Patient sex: F
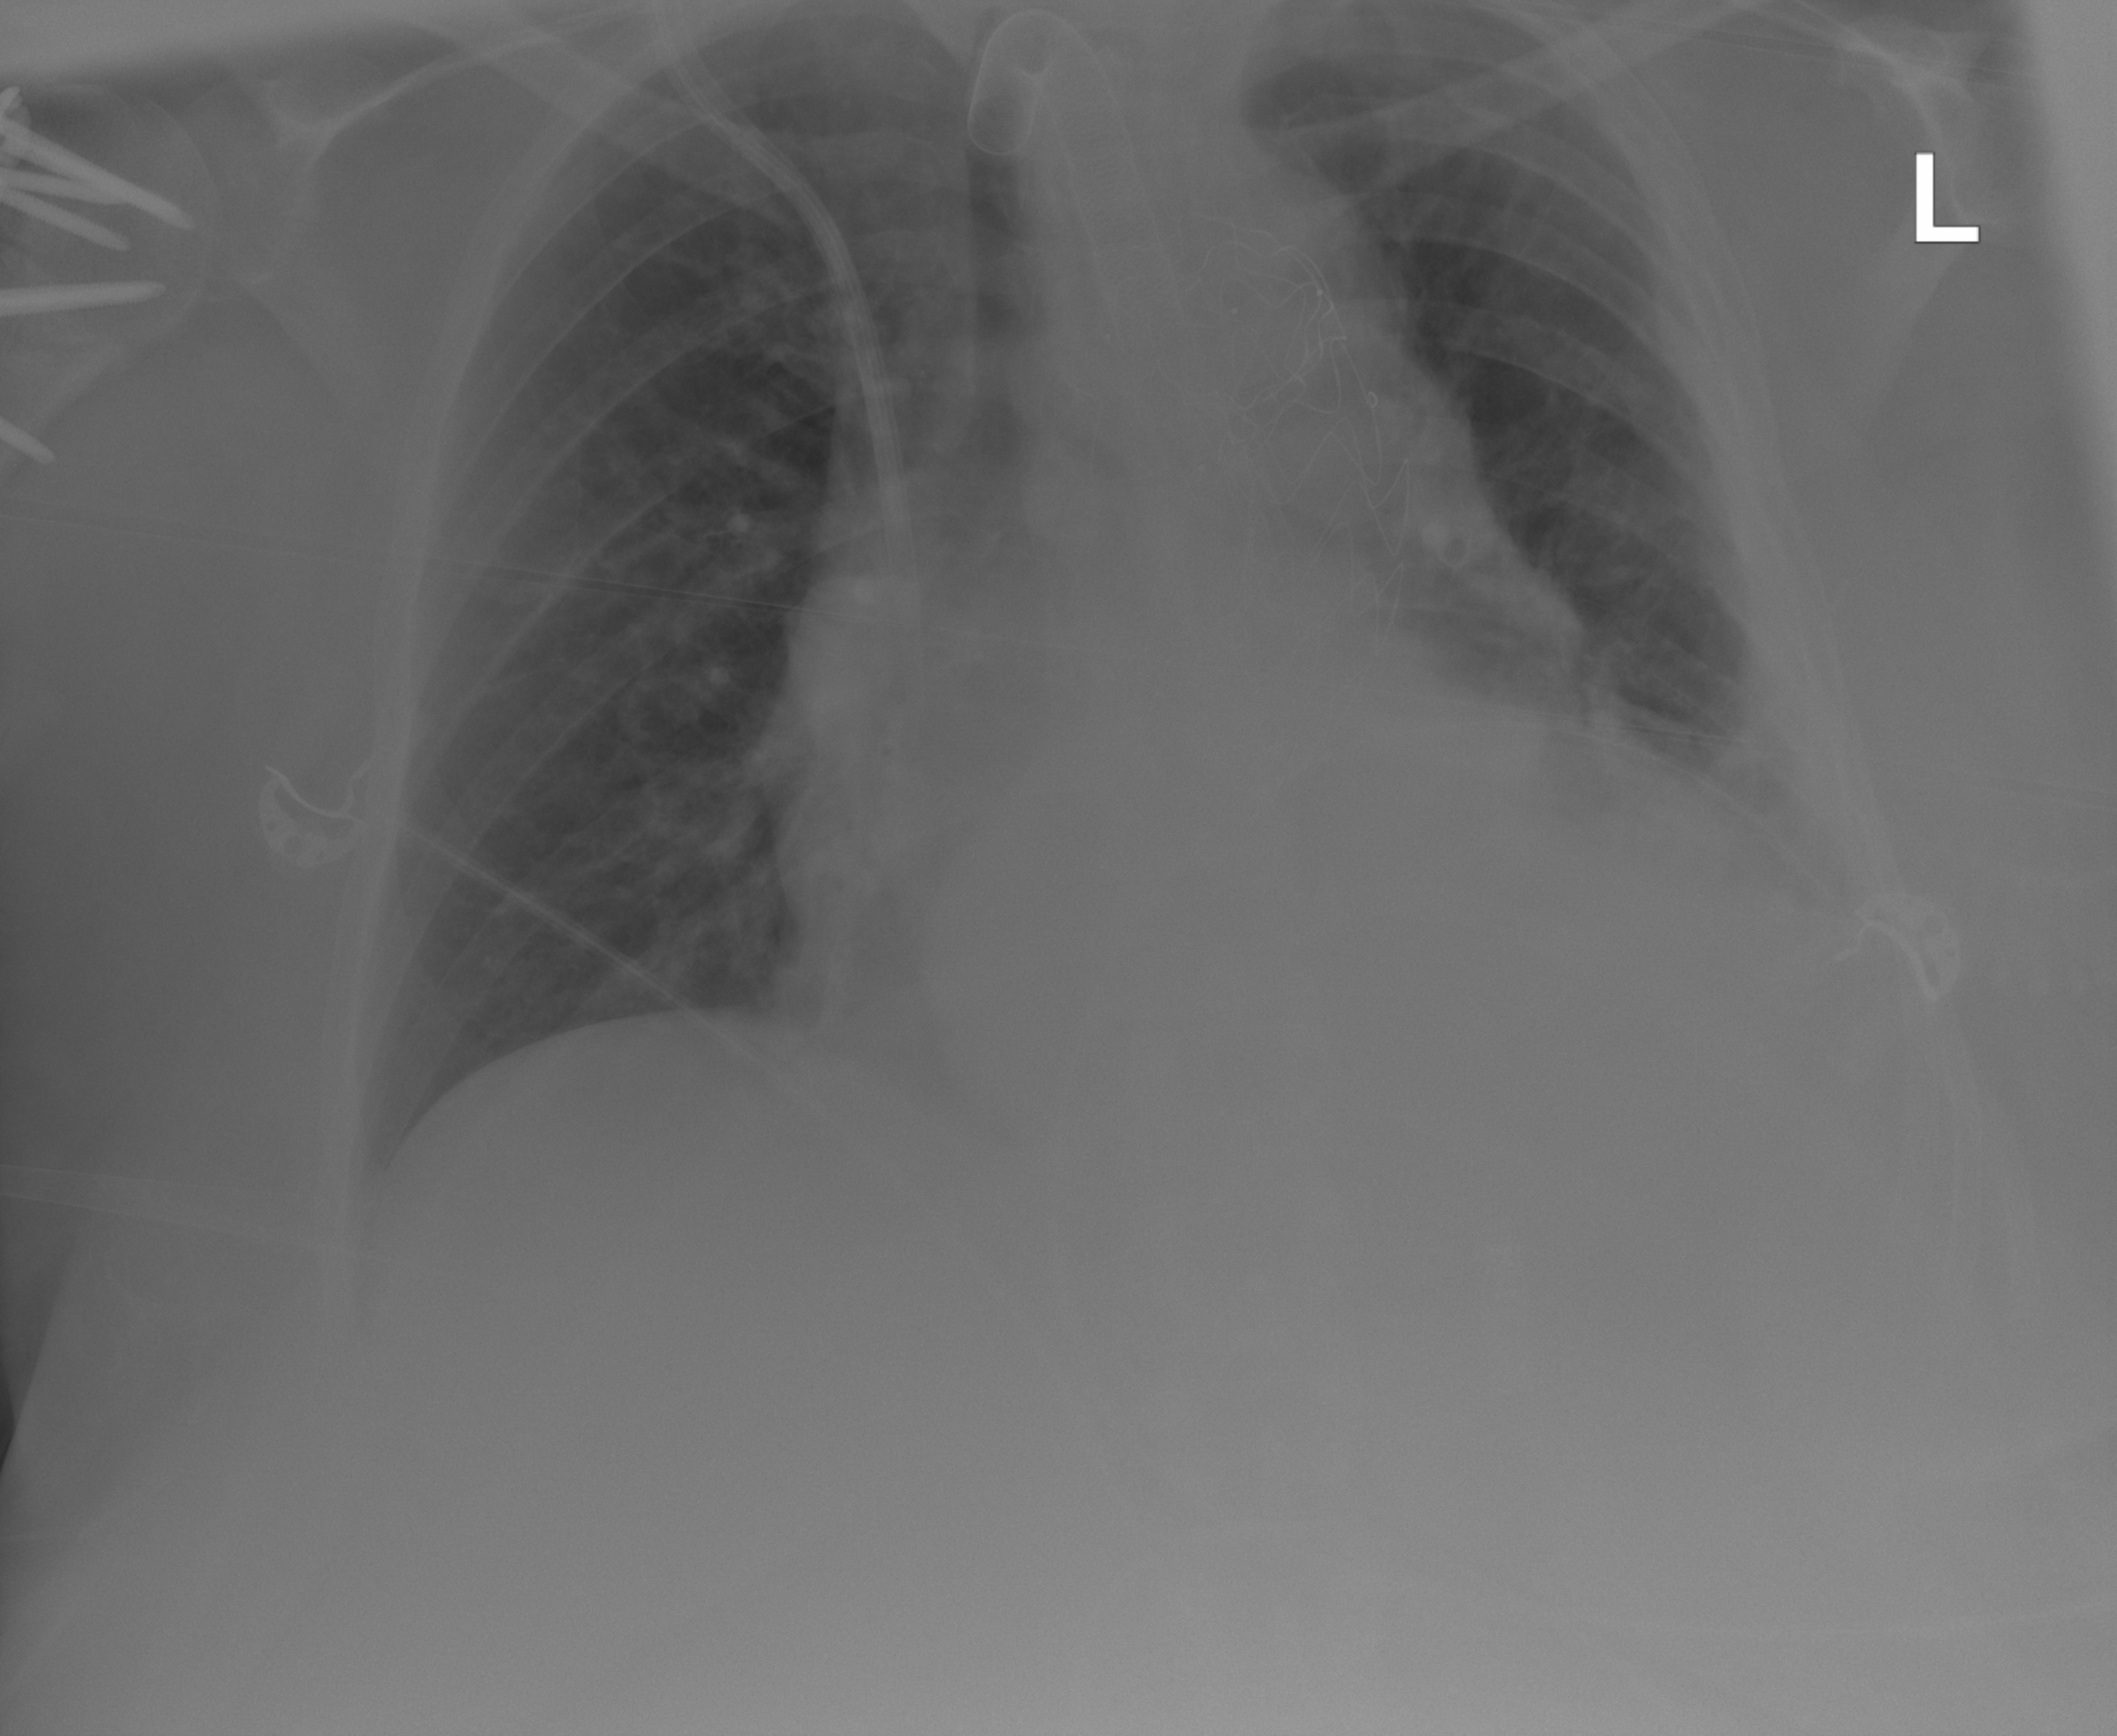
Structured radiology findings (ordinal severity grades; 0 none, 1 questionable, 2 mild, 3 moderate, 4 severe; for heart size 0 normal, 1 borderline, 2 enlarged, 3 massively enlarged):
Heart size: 2
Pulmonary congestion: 0
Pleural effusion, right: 0
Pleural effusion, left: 2
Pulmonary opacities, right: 0
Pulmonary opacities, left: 2
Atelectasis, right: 2
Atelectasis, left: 2